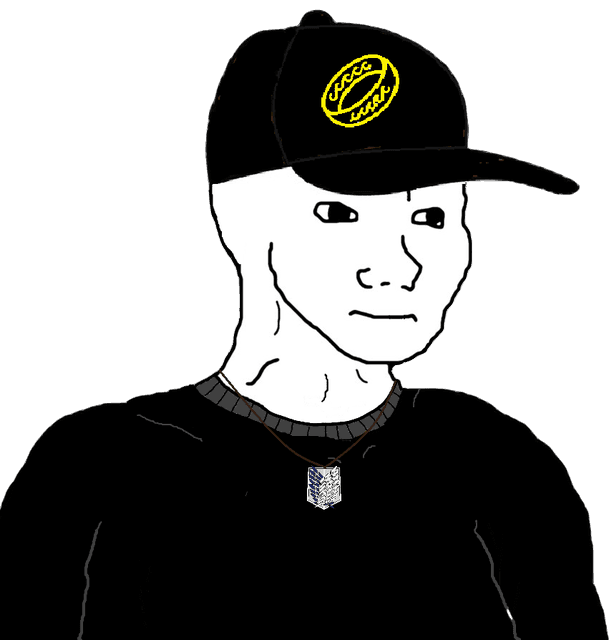
Label: 5_Doomer